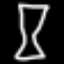
Label: hourglass